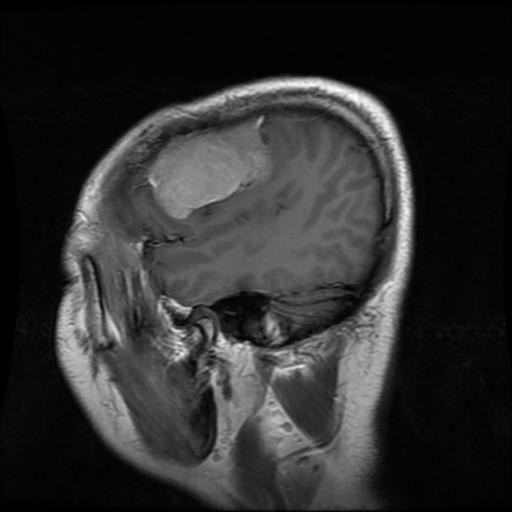
Label: meningioma